Field crop: maize
Growth stage: 2
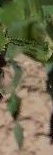
Species: maize